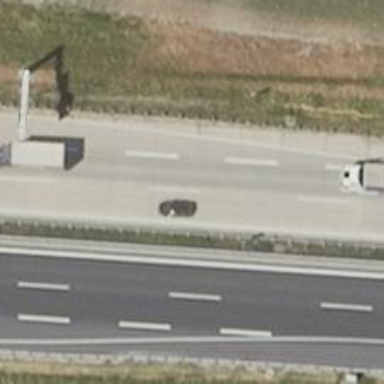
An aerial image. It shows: Asphalt motorway.